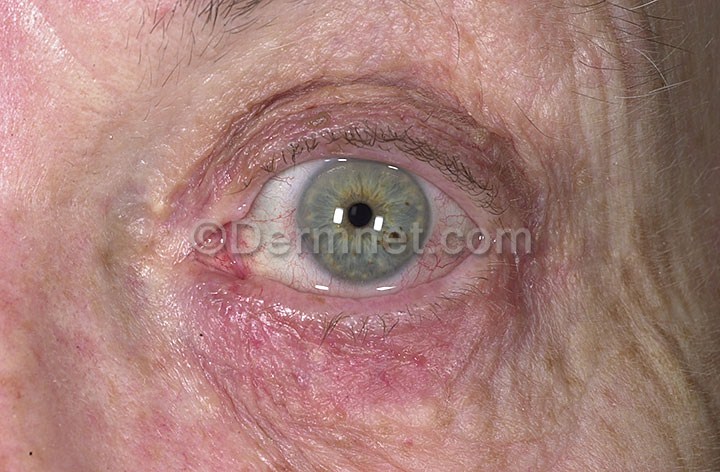
Disease: Acne and Rosacea Photos